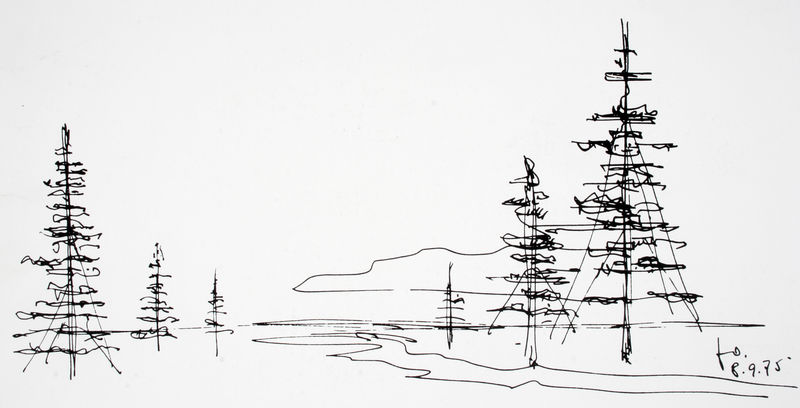
Titel: Naturmimetische Skizzen
Künstler: Frei Otto
Schlagwörter: baum, himmel, wasser, weiß, wolken, bäume, dreieck, landschaft, äste, grau, hintergrund, schwarz, skizze, zeichnung, weg, wiese, wolke, ast, ferne, horizont, weite, wellen, umrisse, perspektive, studie, mast, allee, grafik, graphik, linien, masten, tannen, aufrecht, gestell, striche, tusche, linear, schraffur, schwarzweiß, entwurf, reduziert, reduktion, senkrecht, konstruktion, plan, waagerecht, dreibein, gestelle, kringel, starße, triangel, schwarz weißß